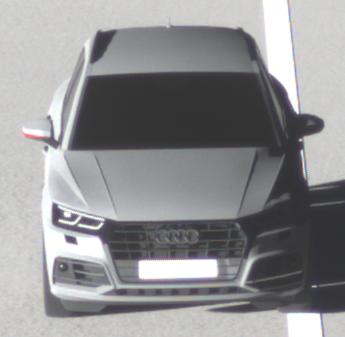
Make: Audi
Model: Q5 45 TFSI
Detailed model: Q5 (FY)
Model produced from: 2019/01
Model produced until: 2019/05
Doors: 5
Color: gray
Road condition: dry road
Daytime: sunrise or sunset
Contrast: high contrast